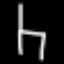
Label: chair